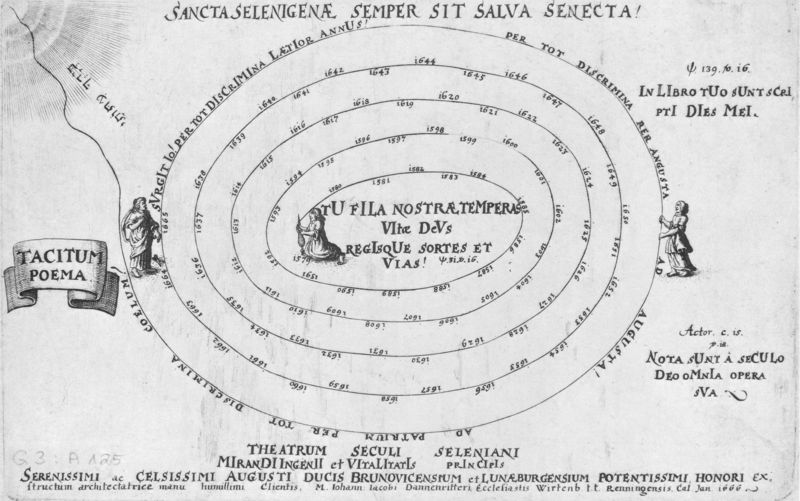
Titel: TACITUM POEMA.
Künstler: Johann Jacob Dannenritter
Standort: Wolfenbüttel
Institution: Herzog August Bibliothek
Schlagwörter: gott, mann, weiß, frauen, menschen, stadt, frau, grau, männer, schwarz, zeichnung, alt, signatur, sonne, personen, blatt, theater, kreis, oval, schrift, grafik, graphik, linien, figuren, datum, zahlen, schauspiel, buch, druck, titel, seite, illustration, text, zeitung, knien, kreise, überschrift, entwurf, gestalten, jahr, plan, zentrum, landkarte, zeit, kreislauf, nummern, spirale, garn, spruch, labyrinth, august, spinnen, daten, ziel, latein, lateinisch, maße, jahre, schriftband, hebräisch, kalender, zyklus, druckschrift, jahreszahlen, zeitufng, zeil, tacitum, theatrum, kalendar, #, tacitum poema, hebrisch, tacitum peoema, poema, zeitleiste, lateien